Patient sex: F
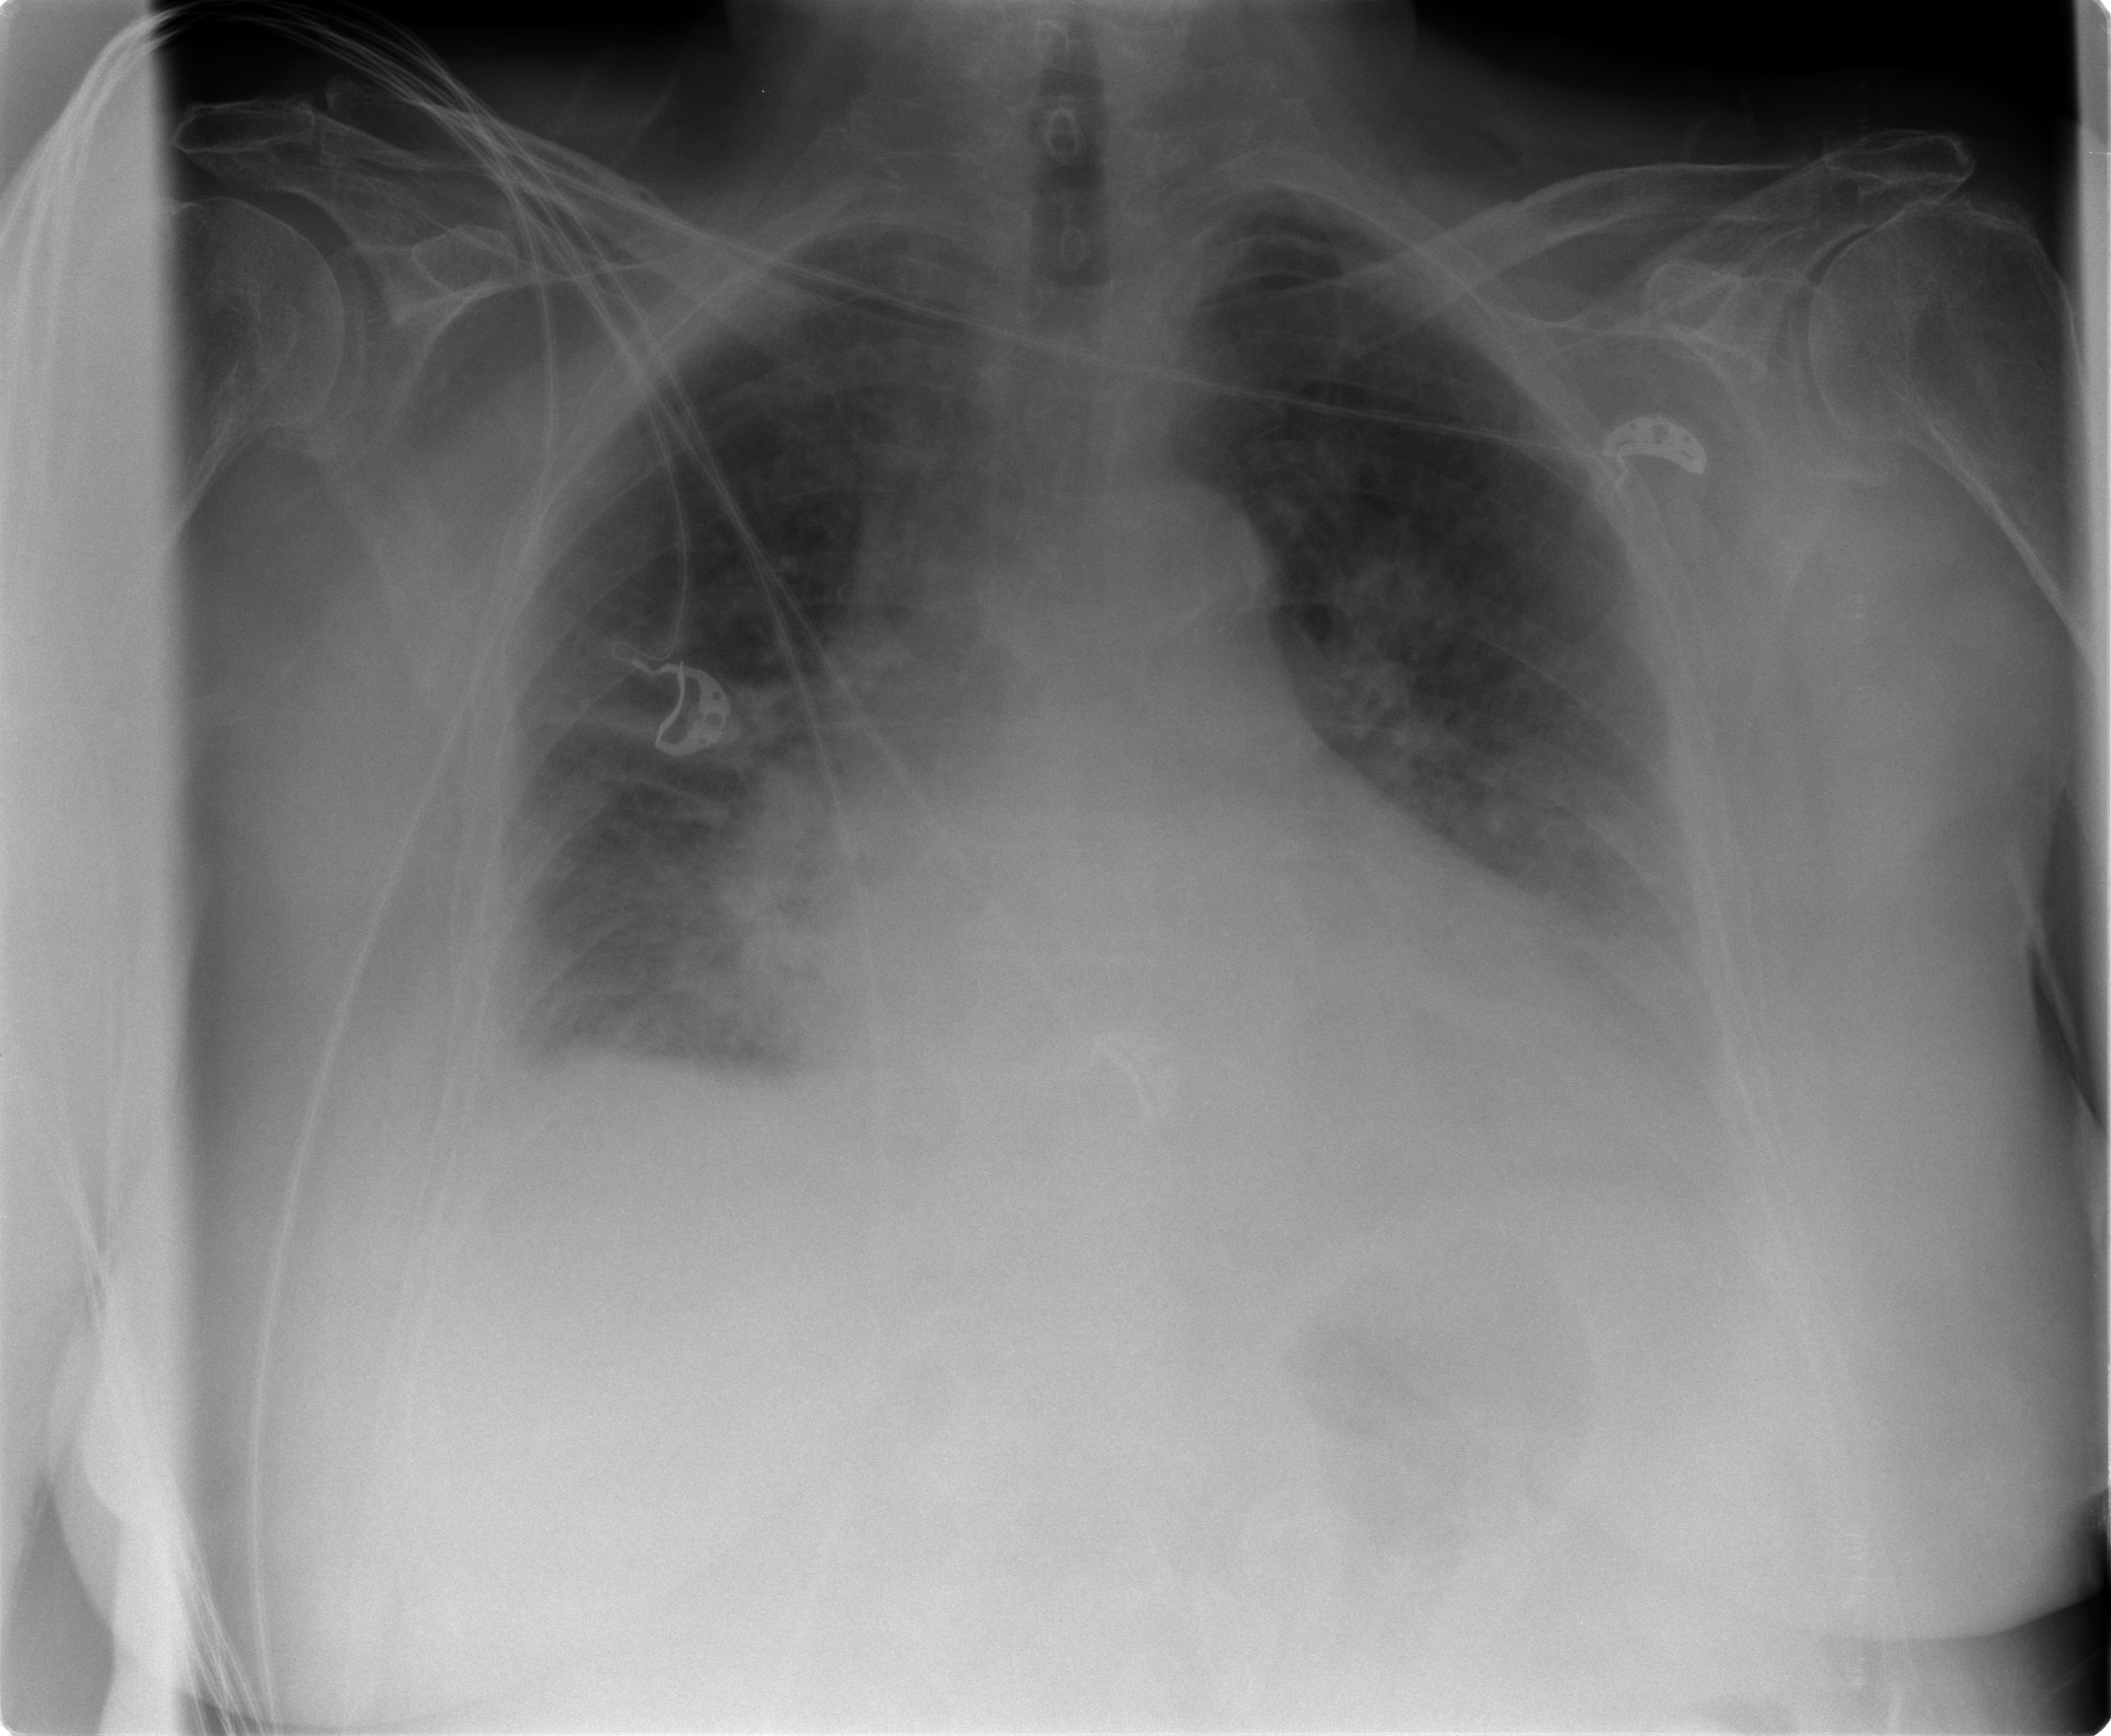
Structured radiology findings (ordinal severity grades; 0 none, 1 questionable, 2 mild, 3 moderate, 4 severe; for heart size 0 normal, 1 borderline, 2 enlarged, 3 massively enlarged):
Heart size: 2
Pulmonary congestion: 2
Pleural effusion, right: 2
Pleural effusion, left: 2
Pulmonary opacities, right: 2
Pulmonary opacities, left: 2
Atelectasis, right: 2
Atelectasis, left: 2